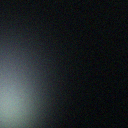
Screen state: off